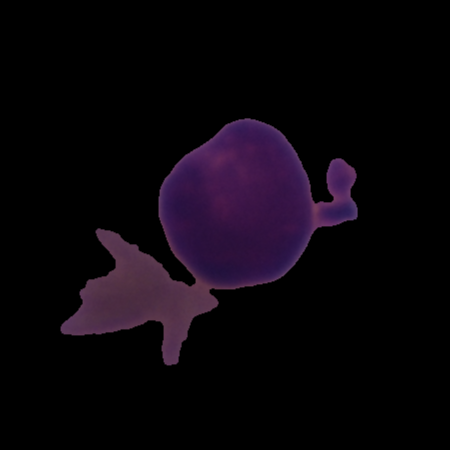
Label: healthy